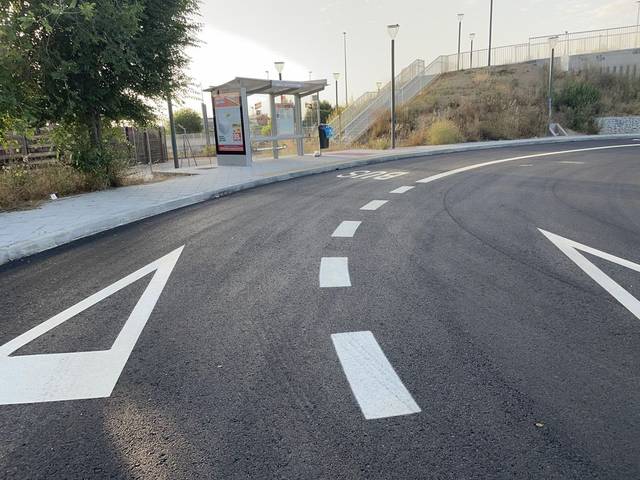
Region: Spain
Coordinates: 40.455, -3.88